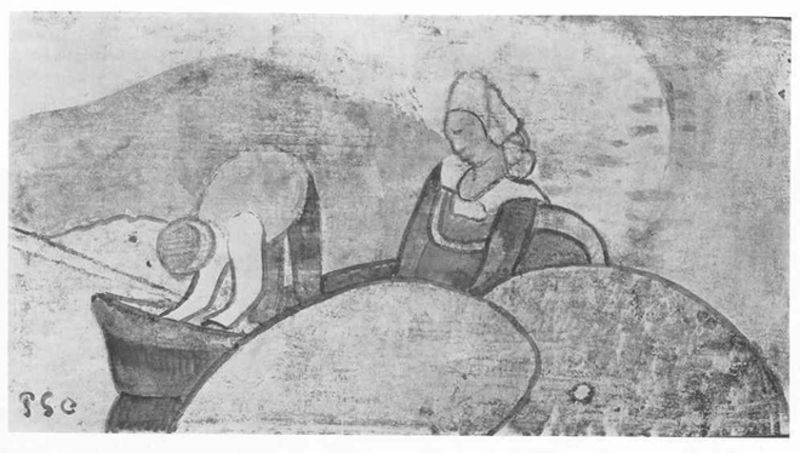
Titel: Bretonisches Fischerpaar im Boot
Künstler: Paul Gauguin
Standort: Karlsruhe
Institution: Staatliche Kunsthalle Karlsruhe
Schlagwörter: berg, felsen, himmel, mann, meer, schatten, wasser, weiß, aquarell, fluss, grob, landschaft, menschen, see, sitzen, ufer, wäsche, frankreich, frau, grau, haar, hell, hintergrund, hut, kleid, profil, schwarz, skizze, zeichnung, blick, gürtel, tuch, wiese, flächig, haube, alt, hose, mütze, arm, arme, gesicht, kleidung, kragen, mensch, schüssel, sehen, stein, steine, holland, signatur, feld, felder, hügel, gewand, haare, kind, paar, gebeugt, locken, traurig, arbeit, bauern, boot, kreis, landleben, müller, rund, kopfbedeckung, magd, strand, wellen, papier, fischer, moderne, schiffer, abhang, bäuerin, ernte, abstrakt, berge, flächen, modern, grafik, linien, weis, baby, signiert, van gogh, farblos, arbeiter, bretagne, querformat, wein, einfach, weiblich, kopftuch, wandmalerei, korb, junge, bauer, waschen, tusche, bücken, knabe, moses, linie, kohle, feldarbeiter, kontur, becken, druck, lithographie, schwarz-weiß, initialen, monogramm, radierung, stich, konturen, kreise, angel, haub, entwurf, kohlezeichnung, schematisch, tracht, wanne, ehepaar, eheleute, beugen, männlich, gaugin, mittelalter, schwart, gebückt, trog, holländisch, fischerei, grautöne, gezeichnet, lasur, alltagsszene, wiege, angeln, fischen, mühe, suche, flecke, harre, wäscherin, waschbottich, mühlstein, tushe, einfahc, bretonisch, greu, müllerin, 19. jahrhundert, ps, abeit, tsc, pse, ehepaar naive kunst, vater und mutter, pso